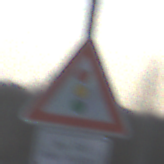
Verkehrszeichen: Lichtzeichenanlage
Zusatzzeichen unten: HinweisDurchVerbaleAngabe5
Umgebung: Outdoor, Suburban
Tageszeit: SunriseSunset
Wetter: PartlyCloudy
Licht: Natural
Jahreszeit: Winter
Kontrast: MediumContrast